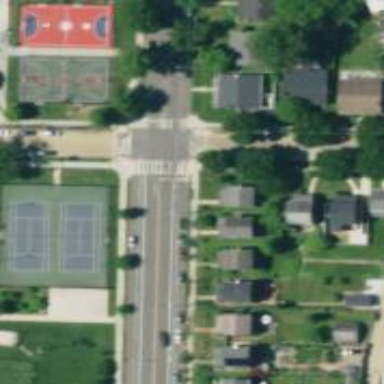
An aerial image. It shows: Residential road with separate sidewalk.